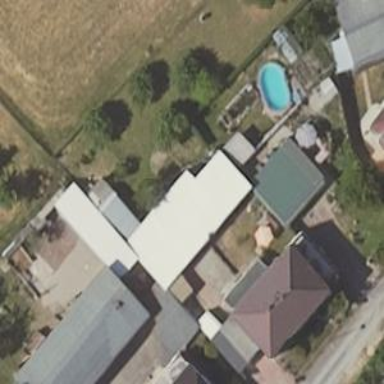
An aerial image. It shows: Shed building.